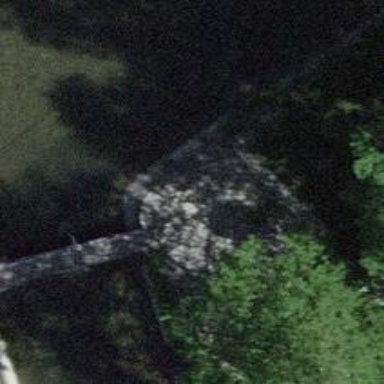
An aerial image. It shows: Footway bridge with concrete surface.